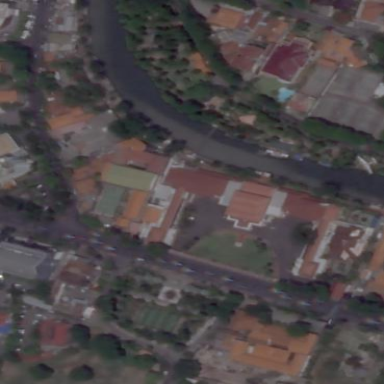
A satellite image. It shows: Commercial building with tile roof.